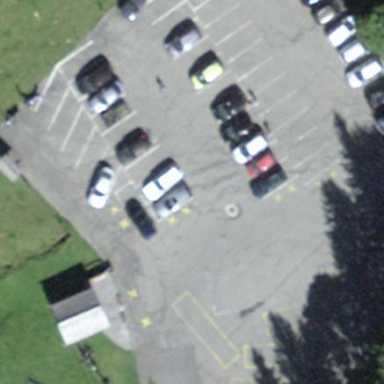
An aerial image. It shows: Parking area.